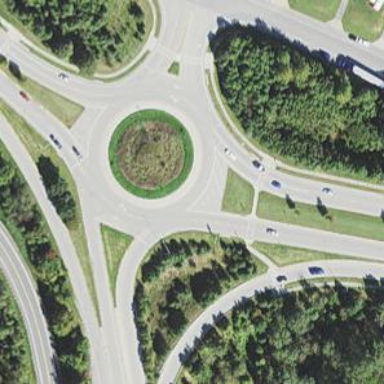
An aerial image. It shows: Primary highway intersecting roundabout.